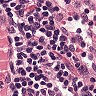
Metastatic tissue present: no